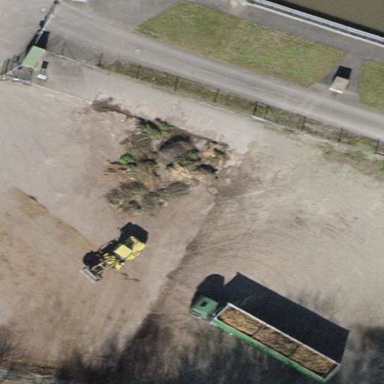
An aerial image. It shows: Recycling center for green waste.